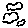
Label: cloud